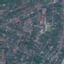
Land use / land cover class: Residential